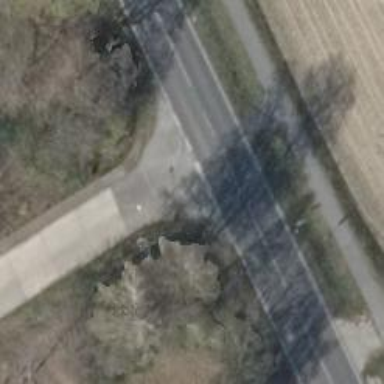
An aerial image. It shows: Stop road.